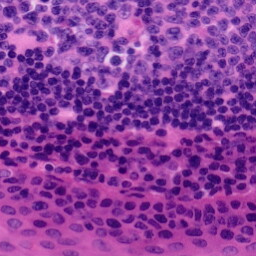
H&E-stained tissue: Tonsil